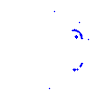
Particle: kaon